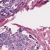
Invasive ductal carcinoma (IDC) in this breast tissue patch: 1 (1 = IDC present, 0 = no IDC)